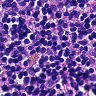
Metastatic tissue present: no